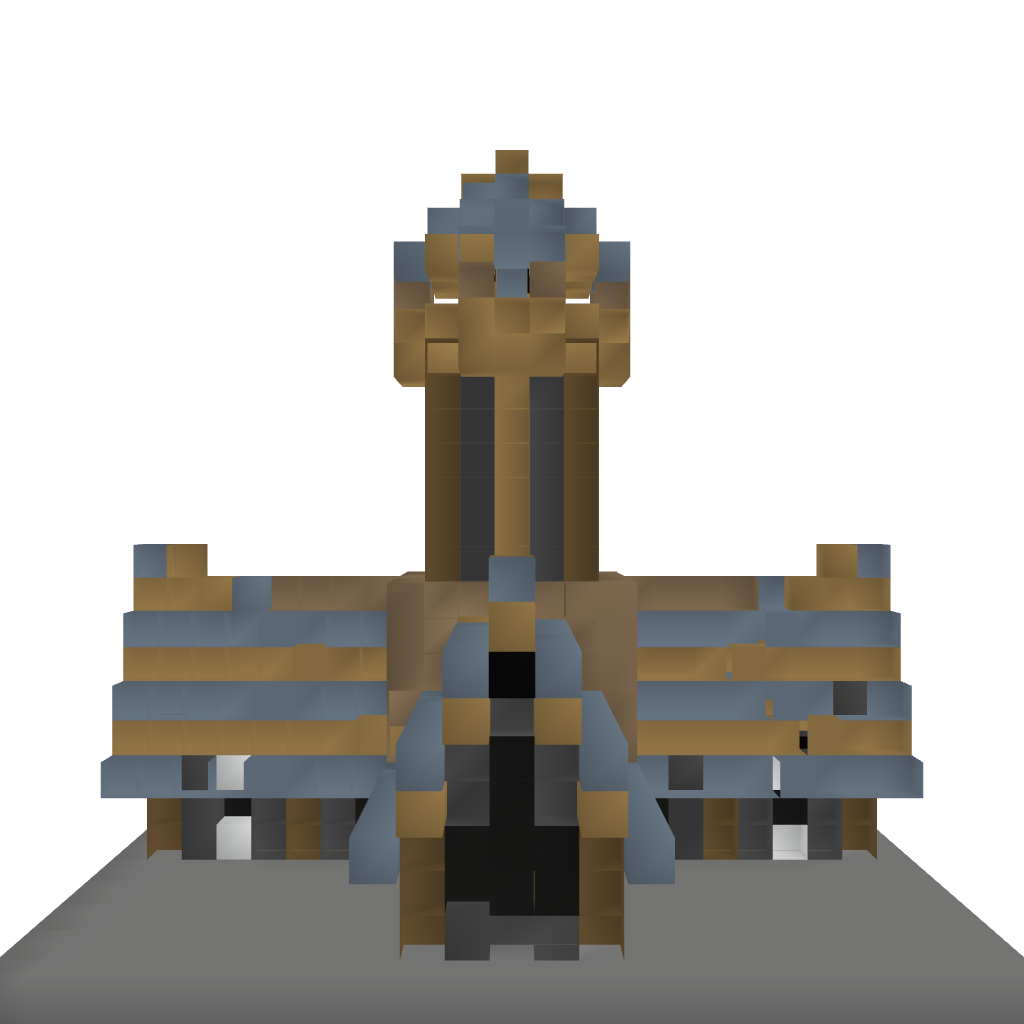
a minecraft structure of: Viking Hall